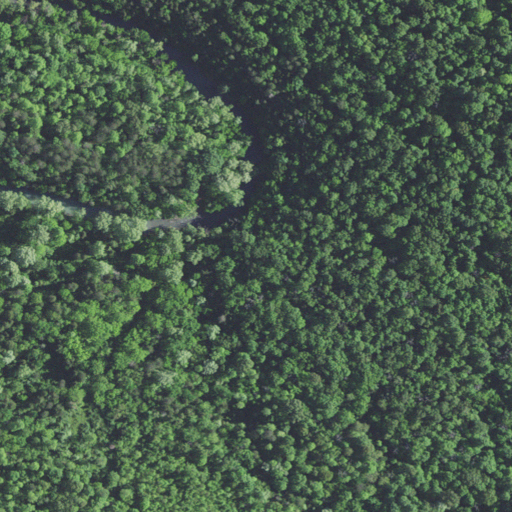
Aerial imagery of valley in Kentucky named Phelps Hollow containing deciduous forest and mixed forest